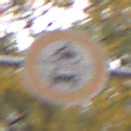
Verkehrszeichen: VerbotKraftfahrzeuge
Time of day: Midday
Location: Outdoor (Nature)
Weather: Overcast
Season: NotSpecified
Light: Natural